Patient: sex F, age 74
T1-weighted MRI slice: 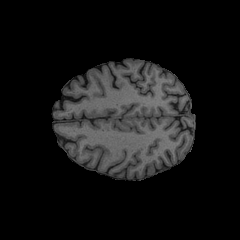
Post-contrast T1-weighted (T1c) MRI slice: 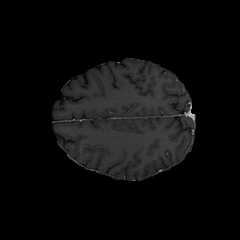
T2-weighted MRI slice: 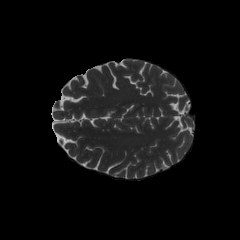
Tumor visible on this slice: no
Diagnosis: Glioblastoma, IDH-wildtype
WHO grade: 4